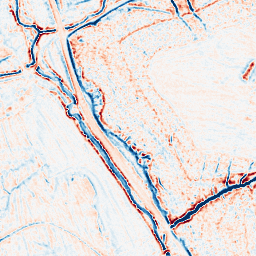
Category: edge_preserving
Decomposition family: bilateral
Decomposition parameters: d: 9
sigma_color: 50
sigma_space: 150
Upsampling method: cubic_mitchell
Upsampling parameters: scale: 4
Upsampling scale: 4